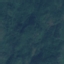
Land use / land cover class: Forest